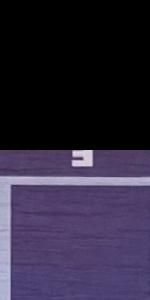
Label: Empty